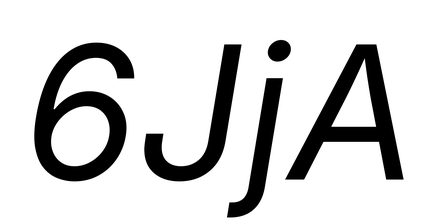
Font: Inter-Italic_Italic